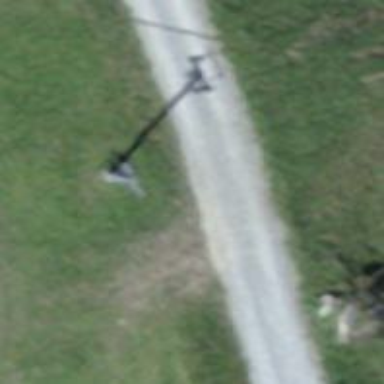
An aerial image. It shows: Pylon for aerialway.